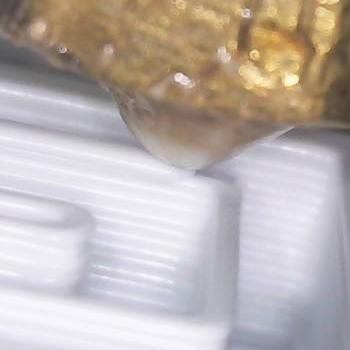
Flow rate: 200%